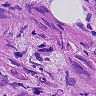
Metastatic tissue present: yes